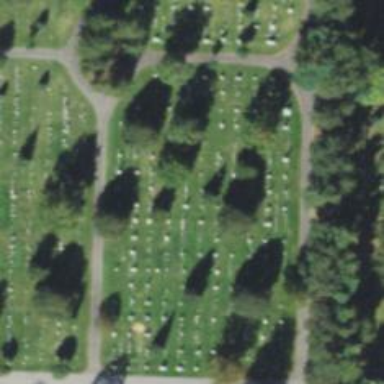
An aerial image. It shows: Historical memorial located in graveyard.